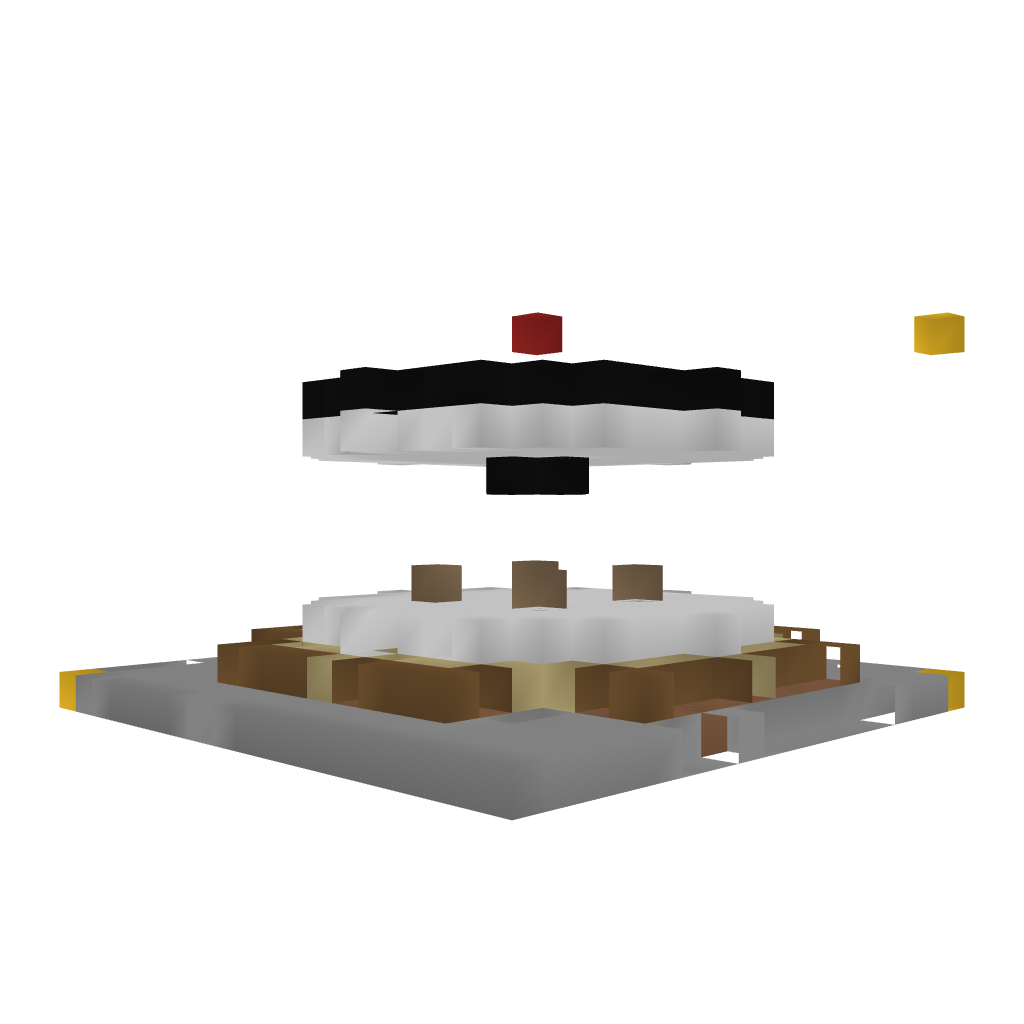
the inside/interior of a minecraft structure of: Merry Go Round